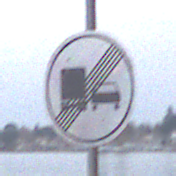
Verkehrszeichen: EndeUeberholverbotKraftfahrzeuge
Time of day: MorningAfternoon
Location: Outdoor (Nature)
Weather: Overcast
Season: NotSpecified
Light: Natural